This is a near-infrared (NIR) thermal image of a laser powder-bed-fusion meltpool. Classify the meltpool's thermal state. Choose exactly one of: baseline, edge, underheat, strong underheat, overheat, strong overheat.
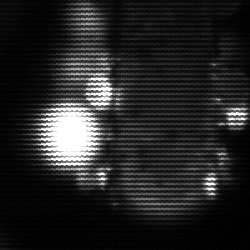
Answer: strong underheat